Question: I've spent a few hours today trying to convert a jsr168 portlet which runs properly on IBM Portal server to a Portlet that runs on liferay because I want to use liferay as my dev environment on my local server.
I am getting a std-portlet.tld not found error when I deploy my portlet as below...
'''
10:57:49,218 ERROR [ajp-bio-8009-exec-91][render_portlet_jsp:132] null
org.apache.jasper.JasperException: /_StockOnHandPortlet/jsp/html/StockOnHandPortletView.jsp (line: 2, column: 61) File "/WEB-INF/tld/std-portlet.tld" not found
'''
I've got the latest version of eclipse and installed the liferay sdk plugin from Eclipse Market Place. I then added the liferay server runtime to the portlet which I would have thought might have fixed this problem but it has not.

Can someone give me some advice on how to fix this pls?
When moving from IBM Portal server to Liferay I had to include a number of jars in my web-inf lib directory that I did not have to include when deploying to IBM Portal server like the apache commons libs and the jax-rpc jars in the screenshot above.
Does this sound right that I have to do this? If so it looks like I might need to create different build files for the different portal servers. Do you agree?
thanks ...
(p.s. My project in eclipse still has the websphere facet. I've asssumed that I don't need to change that?)
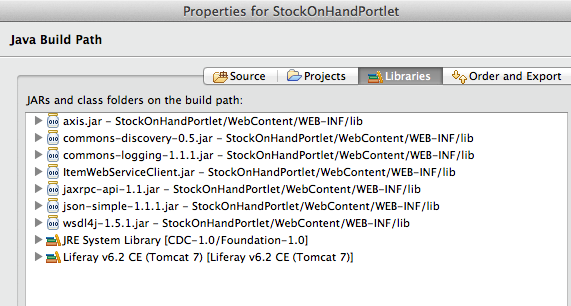
Answer: I guess that 'std-portlet.tld' refers to what - in Liferay - is '<%@ taglib uri="http://java.sun.com/portlet_2_0" prefix="portlet" %>' (note that I'm naming the JSR-286, e.g. portlet 2.0 taglib here). I'm not sure if std-portlet is the standard name for Portlet 1.0, since 2.0 is out since approx. 2008, I've not used 1.0 in a long time.
Liferay automatically assumes that your plugins want access to the standard portlet taglib and makes it available to your application - but only under the standardized name given above. As I said, I'm not sure if you're using the standard way for portlet-spec 1.0 or an IBM-specific way. (I have no experience with both - happy to have been late to the game to only use 2.0)
All portals (and application servers) make different code available to applications on the global classpath - or during deployment. And it seems that you have found a few of those components that are made available by IBM, but not by Liferay. If you add them to your webapp ('WEB-INF/lib') or to the global classpath ('tomcat/lib' or 'tomcat/lib/ext') remains your own choice. Most likely you'd benefit from targetting different environments, e.g. have Liferay- and IBM-specific deployment descriptors in your project. One example would be liferay-display.xml which allows you to specify the category that your custom portlet will appear in.